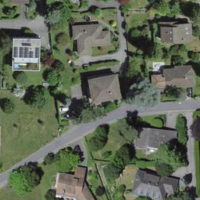
EUNIS habitat code: 55
Species observed at this site:
Viburnum tinus
Cydonia oblonga